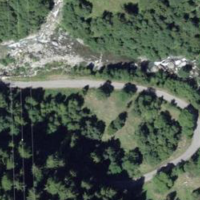
EUNIS habitat code: 26
Species observed at this site:
Petasites albus